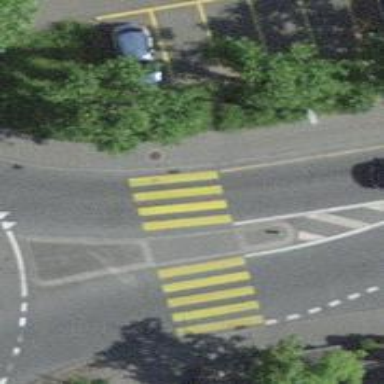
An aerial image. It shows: Kerb barrier.